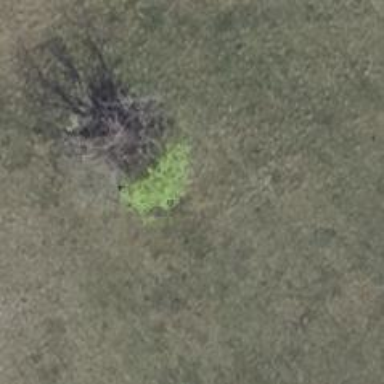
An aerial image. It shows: Landmark tree with broadleaved leaves.